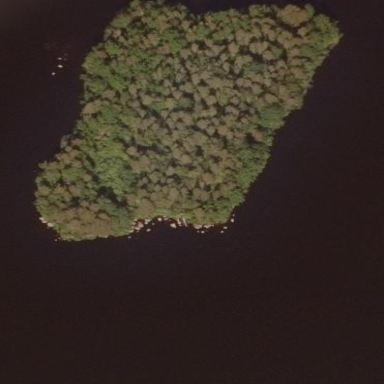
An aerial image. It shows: Islet covered with woodland.